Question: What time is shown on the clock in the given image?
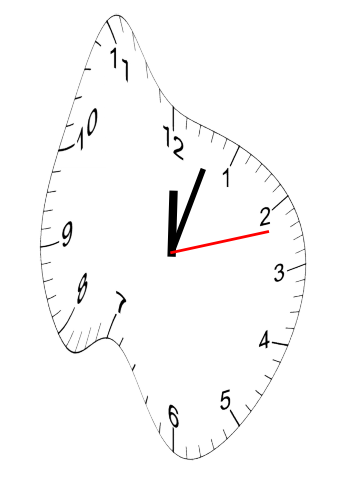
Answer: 12:03:12